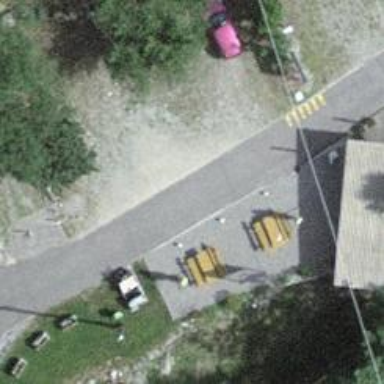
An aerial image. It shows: Picnic site for tourists.